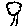
Label: tree